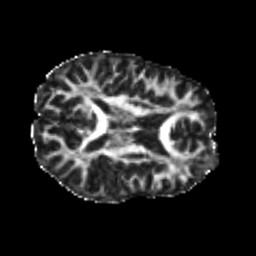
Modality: FA
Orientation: axial
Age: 21
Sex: male
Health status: healthy
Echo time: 0.074 s